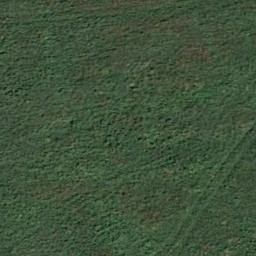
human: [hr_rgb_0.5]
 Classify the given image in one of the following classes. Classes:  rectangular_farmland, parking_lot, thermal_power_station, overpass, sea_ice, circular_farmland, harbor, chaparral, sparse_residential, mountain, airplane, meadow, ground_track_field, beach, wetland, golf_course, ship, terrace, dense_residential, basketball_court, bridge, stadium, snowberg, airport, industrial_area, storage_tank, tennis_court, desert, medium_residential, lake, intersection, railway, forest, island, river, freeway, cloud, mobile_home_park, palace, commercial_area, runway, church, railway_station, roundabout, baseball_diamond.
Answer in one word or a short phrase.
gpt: meadow